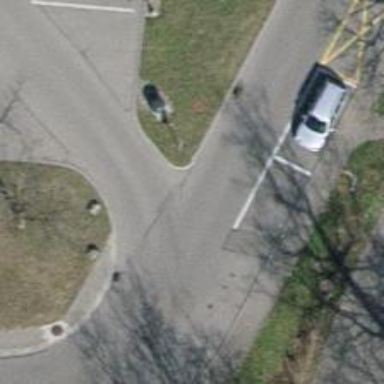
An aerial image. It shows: Asphalt parking aisle along service road.